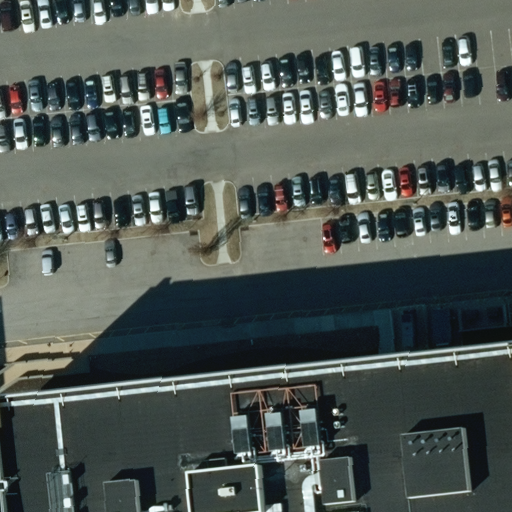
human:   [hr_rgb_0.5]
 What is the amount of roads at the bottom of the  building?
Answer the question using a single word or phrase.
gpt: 0

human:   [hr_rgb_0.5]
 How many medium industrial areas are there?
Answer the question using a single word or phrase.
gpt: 0

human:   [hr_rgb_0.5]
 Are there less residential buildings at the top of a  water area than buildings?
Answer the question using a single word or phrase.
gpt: yes

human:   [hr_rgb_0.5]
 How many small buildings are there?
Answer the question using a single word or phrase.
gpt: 0

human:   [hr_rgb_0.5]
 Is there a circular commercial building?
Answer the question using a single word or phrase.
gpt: no

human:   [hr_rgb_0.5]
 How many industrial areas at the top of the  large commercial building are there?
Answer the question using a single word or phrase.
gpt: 1

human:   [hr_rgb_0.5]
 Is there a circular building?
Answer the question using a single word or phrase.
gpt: no

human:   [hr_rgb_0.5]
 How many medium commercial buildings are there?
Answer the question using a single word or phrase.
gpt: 0

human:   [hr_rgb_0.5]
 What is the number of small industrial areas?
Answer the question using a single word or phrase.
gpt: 0

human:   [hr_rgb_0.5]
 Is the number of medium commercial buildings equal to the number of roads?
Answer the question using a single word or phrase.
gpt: no

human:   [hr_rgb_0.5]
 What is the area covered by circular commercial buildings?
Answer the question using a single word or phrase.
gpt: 0m2

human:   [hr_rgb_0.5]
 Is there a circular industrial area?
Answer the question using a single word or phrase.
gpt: no

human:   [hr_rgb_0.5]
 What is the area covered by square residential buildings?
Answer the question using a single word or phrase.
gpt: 0m2

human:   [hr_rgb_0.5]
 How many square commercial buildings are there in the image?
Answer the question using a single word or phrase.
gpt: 0

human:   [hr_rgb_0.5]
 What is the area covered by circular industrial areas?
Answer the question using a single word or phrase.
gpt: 0m2

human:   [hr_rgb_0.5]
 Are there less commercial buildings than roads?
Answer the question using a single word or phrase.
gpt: no

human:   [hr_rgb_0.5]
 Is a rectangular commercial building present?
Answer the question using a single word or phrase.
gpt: yes

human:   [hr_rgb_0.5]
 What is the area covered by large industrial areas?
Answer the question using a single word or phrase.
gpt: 10623m2

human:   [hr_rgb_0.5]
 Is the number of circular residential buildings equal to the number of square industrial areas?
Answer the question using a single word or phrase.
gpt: yes

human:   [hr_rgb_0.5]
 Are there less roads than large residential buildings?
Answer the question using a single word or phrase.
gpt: no

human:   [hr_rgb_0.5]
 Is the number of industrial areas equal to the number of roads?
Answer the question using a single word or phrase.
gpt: yes

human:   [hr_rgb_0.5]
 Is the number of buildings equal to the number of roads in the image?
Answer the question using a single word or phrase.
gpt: yes

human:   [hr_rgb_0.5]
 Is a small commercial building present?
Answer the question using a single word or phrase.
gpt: no

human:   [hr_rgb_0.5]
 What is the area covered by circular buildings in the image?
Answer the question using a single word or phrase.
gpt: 0m2

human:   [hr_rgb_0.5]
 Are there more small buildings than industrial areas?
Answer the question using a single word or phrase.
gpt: no

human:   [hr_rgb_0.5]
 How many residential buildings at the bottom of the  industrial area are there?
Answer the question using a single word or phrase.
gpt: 0

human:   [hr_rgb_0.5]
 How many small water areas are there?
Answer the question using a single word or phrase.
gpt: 0

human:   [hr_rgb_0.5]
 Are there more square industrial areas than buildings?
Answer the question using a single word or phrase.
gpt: no

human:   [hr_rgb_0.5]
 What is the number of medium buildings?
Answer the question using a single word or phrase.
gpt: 0

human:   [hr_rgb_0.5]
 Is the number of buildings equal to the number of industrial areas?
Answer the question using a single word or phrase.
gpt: yes

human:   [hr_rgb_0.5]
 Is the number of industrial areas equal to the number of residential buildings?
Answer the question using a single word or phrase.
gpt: no

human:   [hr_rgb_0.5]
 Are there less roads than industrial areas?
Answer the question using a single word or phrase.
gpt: no

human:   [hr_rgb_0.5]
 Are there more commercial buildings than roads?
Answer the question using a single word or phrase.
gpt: no

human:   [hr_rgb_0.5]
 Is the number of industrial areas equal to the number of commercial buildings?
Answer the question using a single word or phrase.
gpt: yes

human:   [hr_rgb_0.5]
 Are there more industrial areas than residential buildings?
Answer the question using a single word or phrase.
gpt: yes

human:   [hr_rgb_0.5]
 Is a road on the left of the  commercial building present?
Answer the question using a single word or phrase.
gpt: yes